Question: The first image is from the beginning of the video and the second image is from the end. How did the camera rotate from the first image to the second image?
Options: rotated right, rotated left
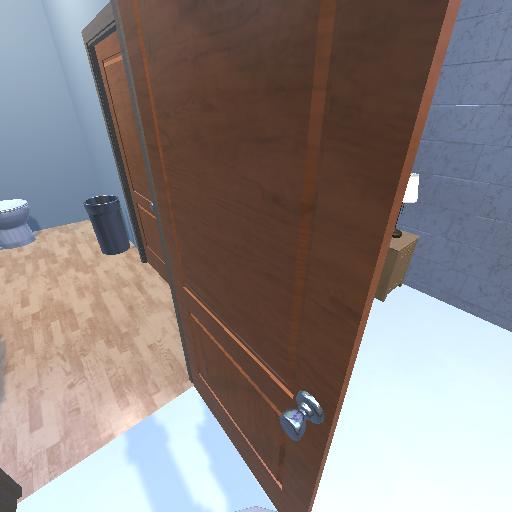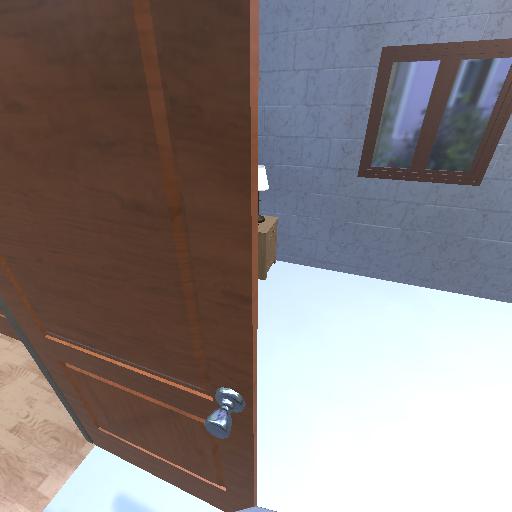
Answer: rotated right